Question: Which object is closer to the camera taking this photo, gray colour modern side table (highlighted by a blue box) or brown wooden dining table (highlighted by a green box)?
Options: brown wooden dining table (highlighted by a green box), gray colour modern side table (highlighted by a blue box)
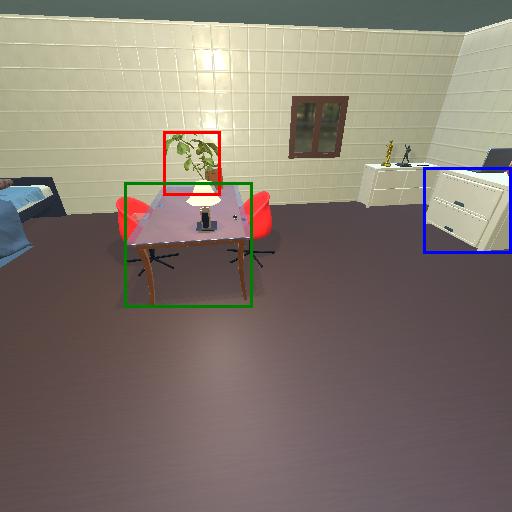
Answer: brown wooden dining table (highlighted by a green box)